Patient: sex F, age 57
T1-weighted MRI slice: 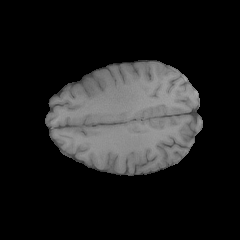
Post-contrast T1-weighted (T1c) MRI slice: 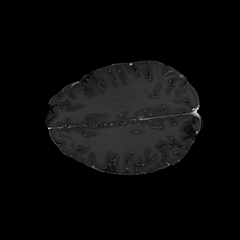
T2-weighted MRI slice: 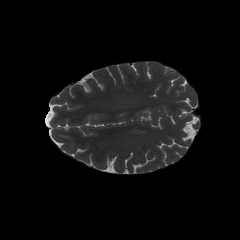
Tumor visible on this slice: no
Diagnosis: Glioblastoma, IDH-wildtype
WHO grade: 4